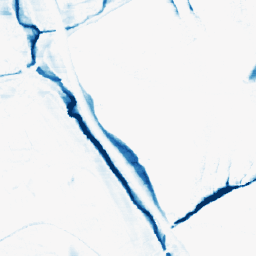
Category: morphological
Decomposition family: morphological_rect
Decomposition parameters: operation: closing
width: 20
height: 5
Upsampling method: area
Upsampling parameters: scale: 2
Upsampling scale: 2